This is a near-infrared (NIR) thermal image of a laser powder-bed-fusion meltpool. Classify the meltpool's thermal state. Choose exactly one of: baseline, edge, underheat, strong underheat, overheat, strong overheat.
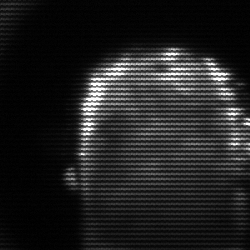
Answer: baseline